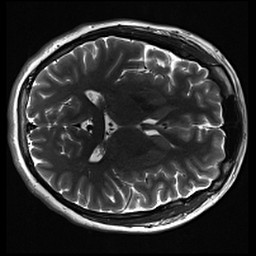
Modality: inplaneT2
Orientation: axial